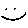
Label: smiley face